Question: Ok so I have a class that has the following setup.
'''
public class Test {
private int _TestID;
private Test1 _MyData;
public int TestID {
get { return _TestID; }
set { _TestID = value; }
}
public Test1 MyData {
get { return _MyData; }
set { _MyData = value; }
}
}
public class Test1 {
private string _TestString;
public string TestString {
get { return _TestString; }
set { _TestString = value; }
}
}
'''
In my report, I have the following value set in one of the Tablix Fields.
'''
=Fields!MyData.Value.TestString
'''
I feed the report a 'List<Test>'. Well my report shows up as #Error in the field. The report was working fine and I am not really sure what has changed.

The data is being retrieved from a WCF service that is hosted on our network. The service loads up all of the data from the database and clients just pull down the list.
So to provide more clarity to my question the report is not being generated from any database query but from the objects themselves.
'''
public static void LoadReport() {
List<Test> allTestData = PublishService.TestClient().GetAllTestData().ToList();
ReportViewer.Reset();
ReportViewer.LocalReport.ReportEmbeddedResource = "TestReport.rdlc";
ReportDataSource datasource = new ReportDataSource();
datasource.Name = "DataSet1";
datasource.Value = allTestData;
ReportViewer.LocalReport.DataSources.Add(datasource);
ReportViewer.RefreshReport();
}
'''
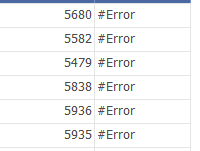
Answer: Sooooooooo....the problem was that I didn't have Visual Studio Service Pack 1 installed.